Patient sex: M
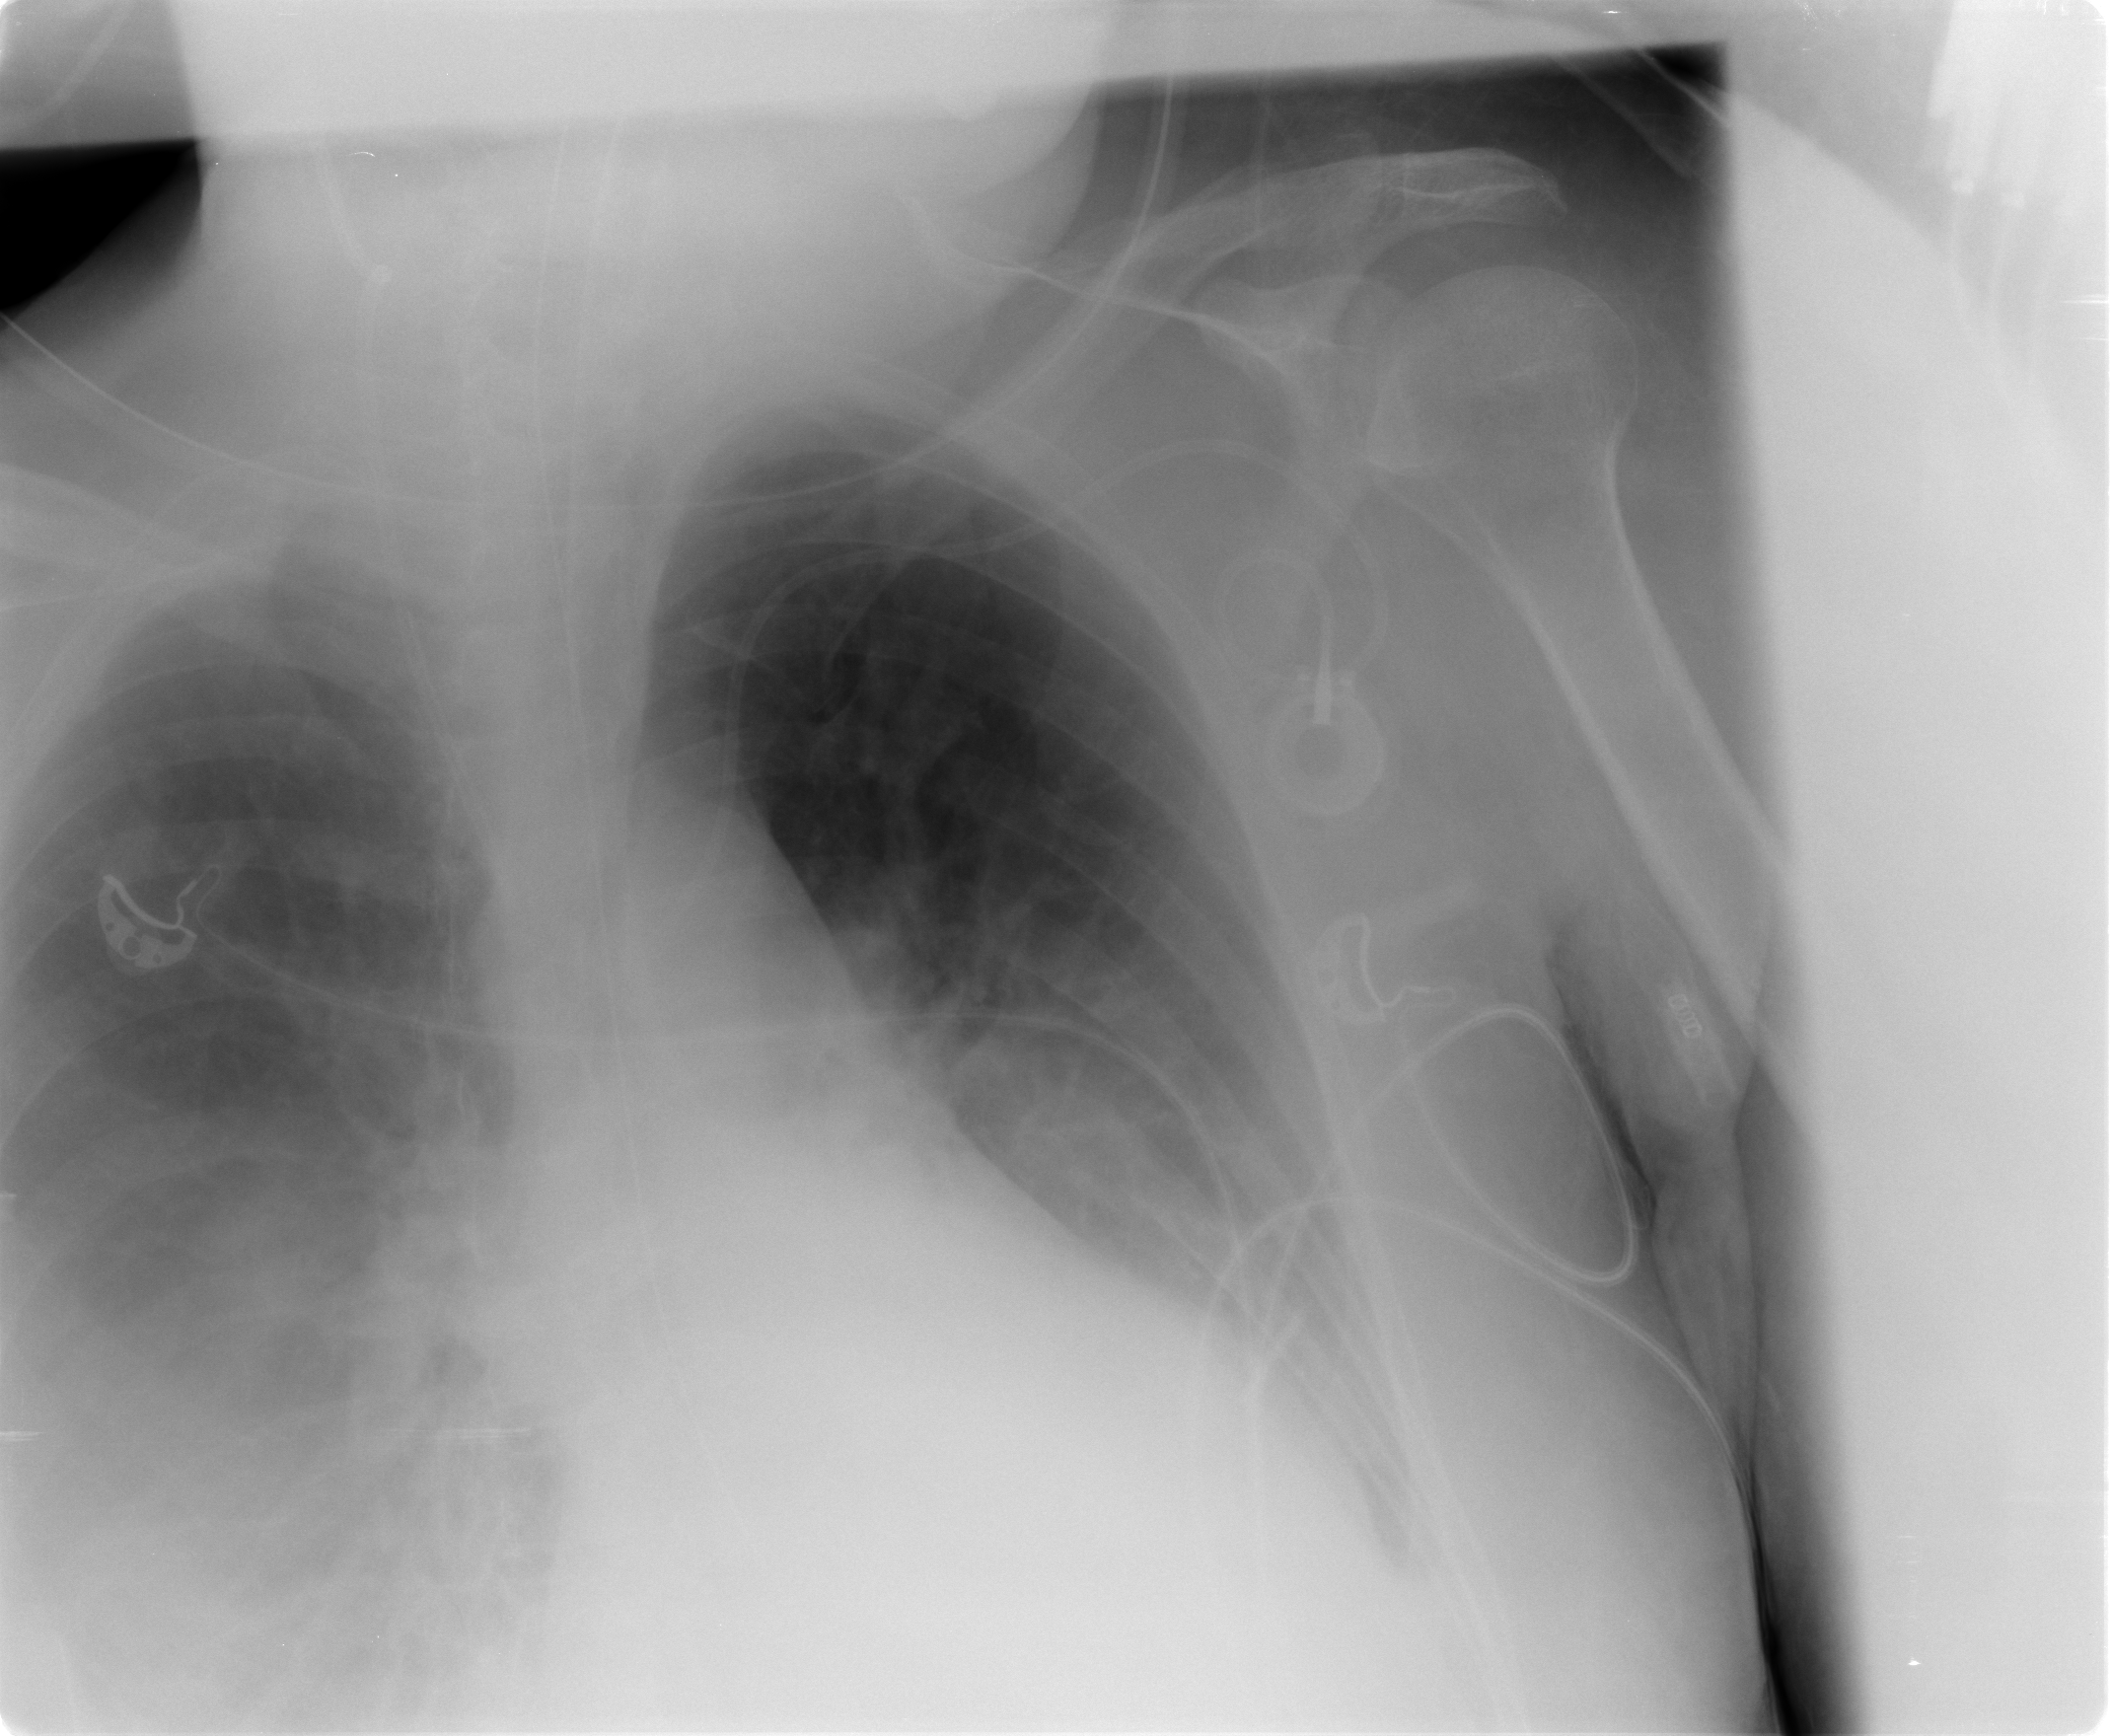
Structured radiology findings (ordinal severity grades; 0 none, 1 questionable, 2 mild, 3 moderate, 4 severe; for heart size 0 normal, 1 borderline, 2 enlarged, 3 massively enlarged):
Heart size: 2
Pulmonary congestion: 2
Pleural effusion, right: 3
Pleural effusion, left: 2
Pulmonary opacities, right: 0
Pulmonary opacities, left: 0
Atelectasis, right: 2
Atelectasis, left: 2